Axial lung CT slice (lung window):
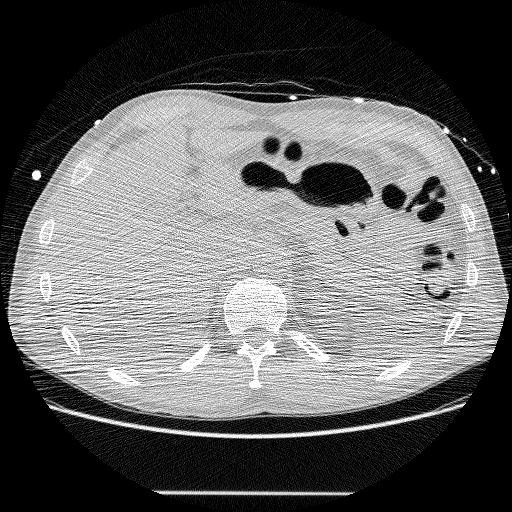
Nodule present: no